Interaction volume radius: 5 \u00c5
Interaction volume height: 20 \u00c5
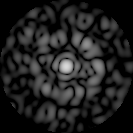
Disorder parameter: 0.813